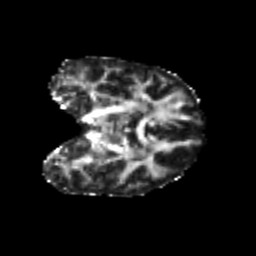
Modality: FA
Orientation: coronal
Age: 24
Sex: female
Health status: healthy
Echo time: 0.074 s